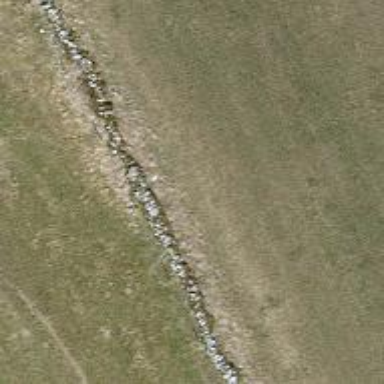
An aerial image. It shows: Wall barrier.